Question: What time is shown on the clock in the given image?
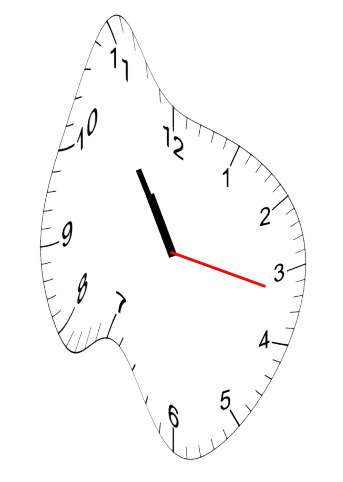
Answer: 10:54:17